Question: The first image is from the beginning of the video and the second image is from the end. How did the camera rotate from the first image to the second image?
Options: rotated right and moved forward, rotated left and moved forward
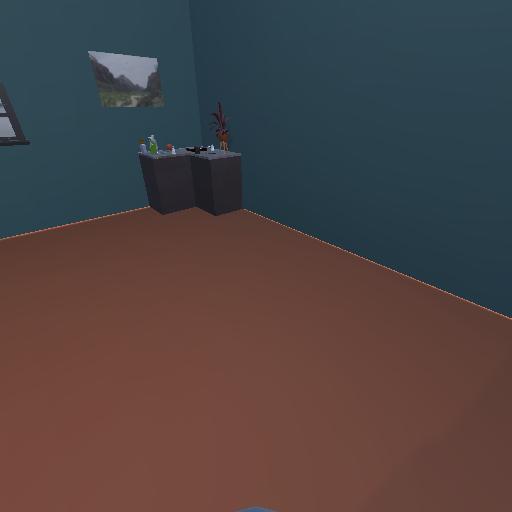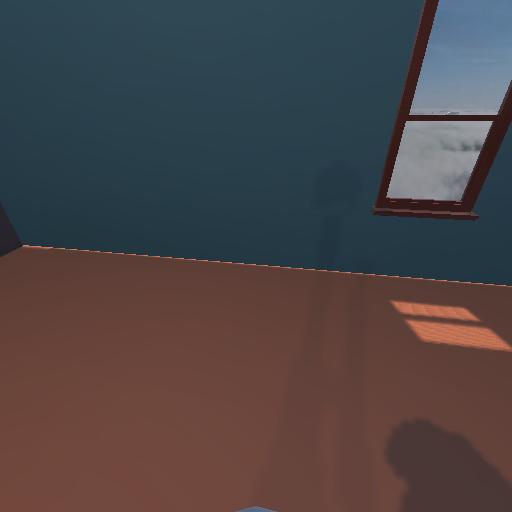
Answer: rotated right and moved forward